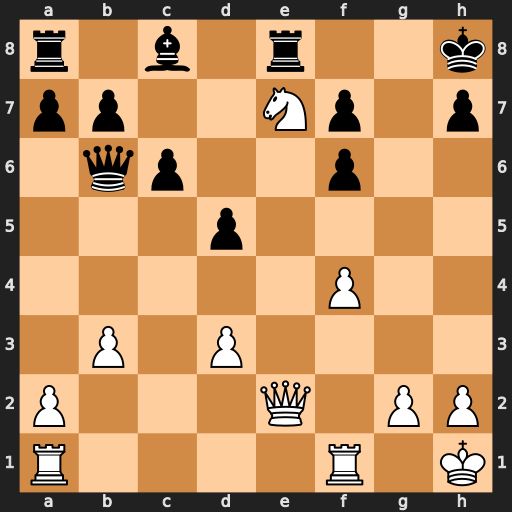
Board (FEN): r1b1r2k/pp2Np1p/1qp2p2/3p4/5P2/1P1P4/P3Q1PP/R4R1K
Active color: w
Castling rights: -
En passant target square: -
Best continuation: Ng6+ Kg7 Qxe8